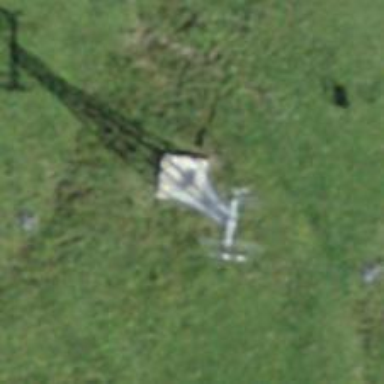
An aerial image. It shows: Pylon used for aerialway.